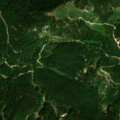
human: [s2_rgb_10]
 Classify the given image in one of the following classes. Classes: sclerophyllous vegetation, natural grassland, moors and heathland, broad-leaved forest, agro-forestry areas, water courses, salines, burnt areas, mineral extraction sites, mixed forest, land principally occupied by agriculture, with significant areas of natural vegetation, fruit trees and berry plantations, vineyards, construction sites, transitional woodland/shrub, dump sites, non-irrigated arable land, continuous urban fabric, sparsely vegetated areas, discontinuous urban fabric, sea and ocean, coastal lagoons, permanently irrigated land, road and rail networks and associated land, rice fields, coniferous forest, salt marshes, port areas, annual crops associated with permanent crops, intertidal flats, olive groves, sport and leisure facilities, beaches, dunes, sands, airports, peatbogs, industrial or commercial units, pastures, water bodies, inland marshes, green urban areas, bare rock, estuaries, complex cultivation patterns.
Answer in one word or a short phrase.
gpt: mixed forest